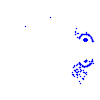
Particle: pion